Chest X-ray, PA view. Patient: 30 years old, sex F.
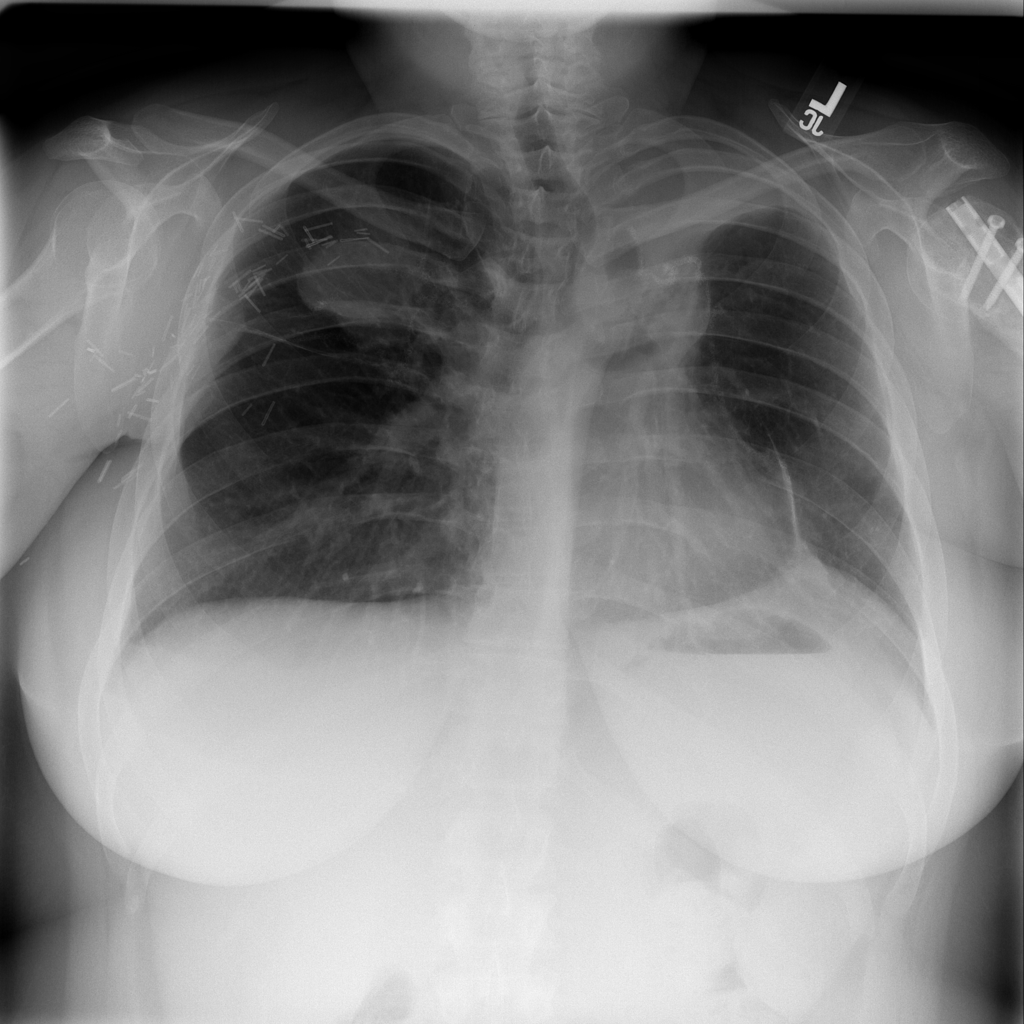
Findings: Effusion, Mass